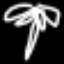
Label: palm tree